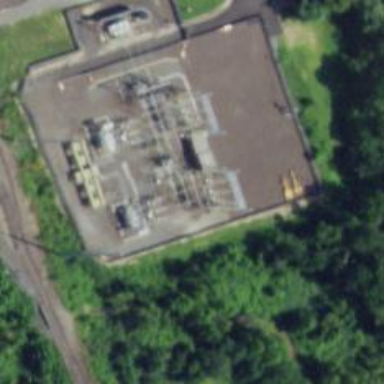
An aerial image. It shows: Switch for power supply.